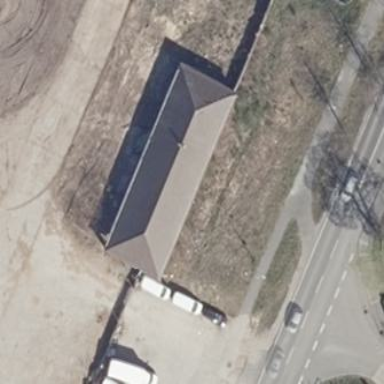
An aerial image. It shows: Building.